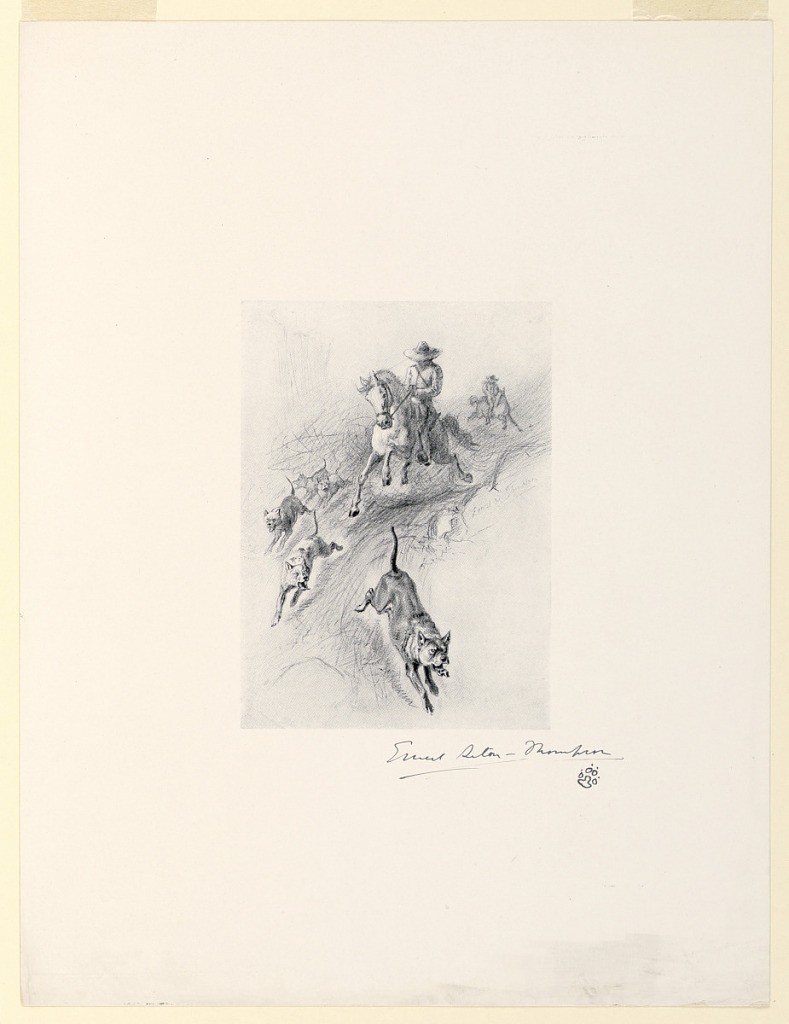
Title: Tannery, with His Dogs, Came Galloping Up the Cañon
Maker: Ernest Thompson Seton, American, 1860–1946
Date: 1898
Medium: Wood engraving in black ink on white paper
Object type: Print
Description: Trial proof for illustration. Two riders on horseback are seen approaching with a pack of dogs in full cry.